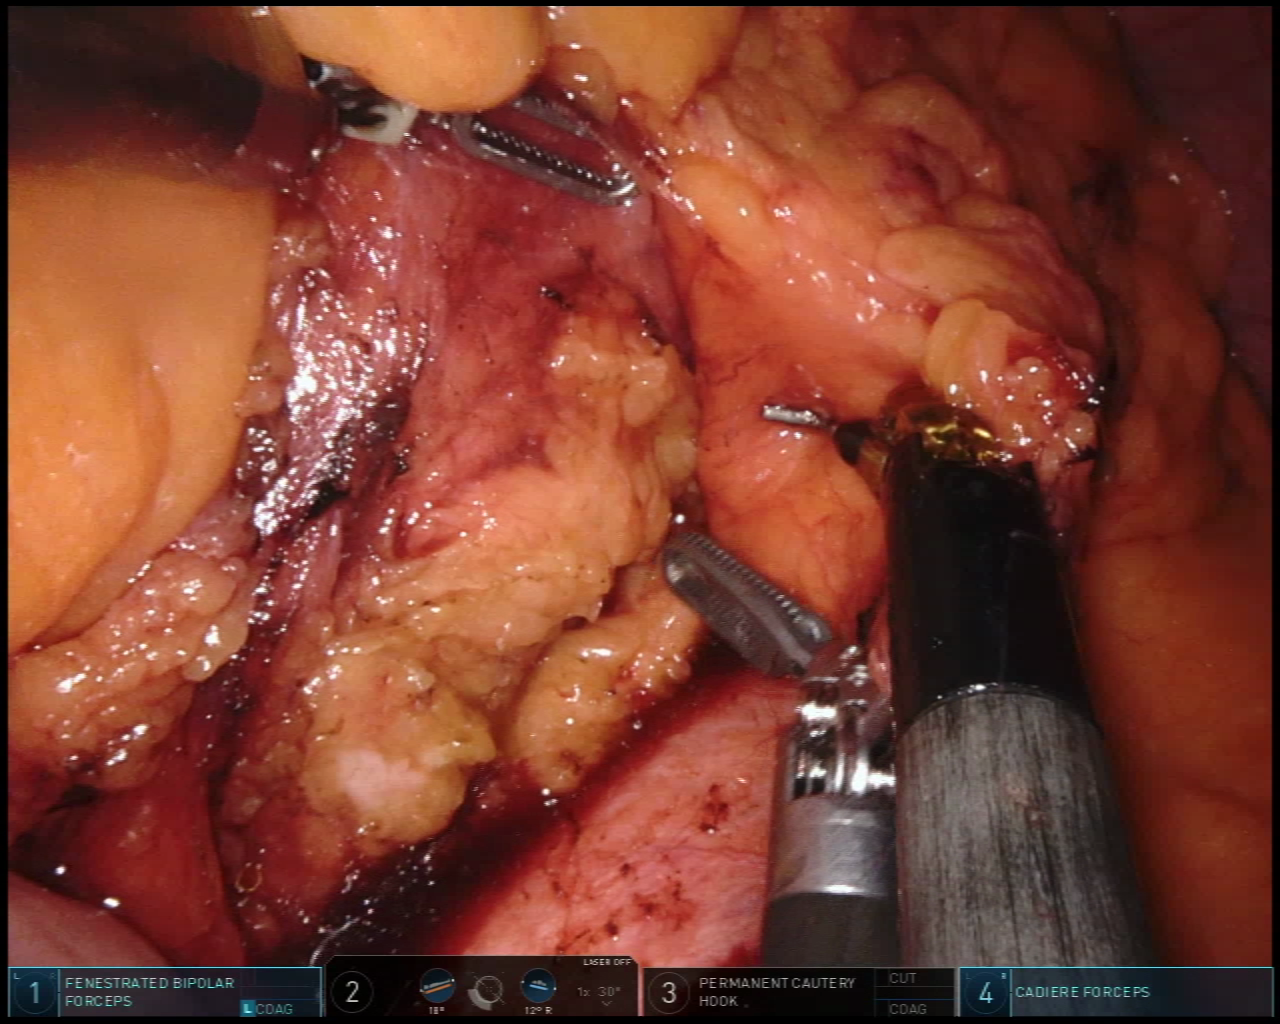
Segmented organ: pancreas
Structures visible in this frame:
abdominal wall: yes
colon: no
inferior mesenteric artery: no
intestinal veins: no
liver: no
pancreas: yes
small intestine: yes
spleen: no
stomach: no
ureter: no
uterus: no
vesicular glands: no